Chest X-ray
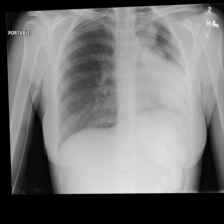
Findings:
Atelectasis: negative
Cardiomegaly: negative
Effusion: negative
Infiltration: negative
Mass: positive
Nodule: negative
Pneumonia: negative
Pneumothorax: negative
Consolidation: negative
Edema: negative
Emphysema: negative
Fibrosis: negative
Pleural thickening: negative
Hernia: negative